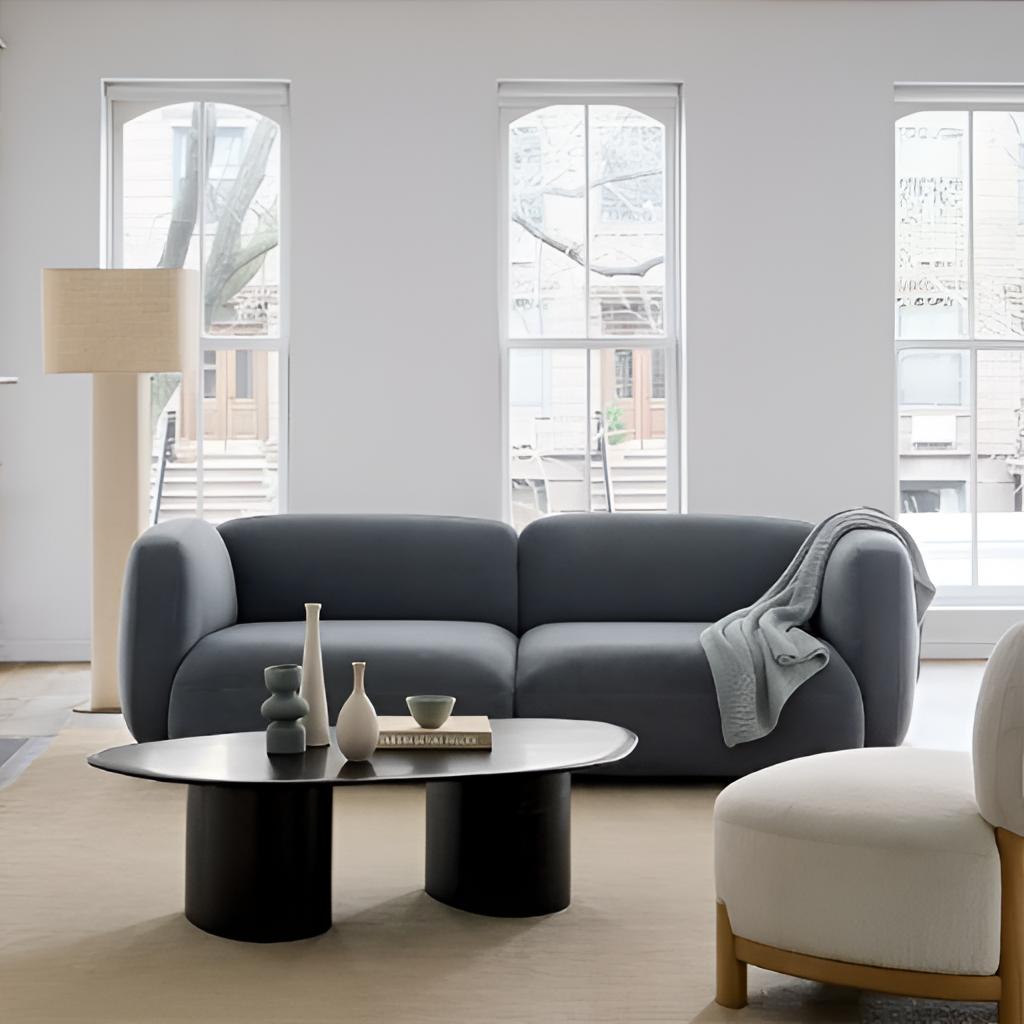
fabric sofa, living room, white paint wallpaper, with solid pattern, contemporary, wood flooring, with plank pattern